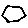
Label: hexagon